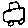
Label: car